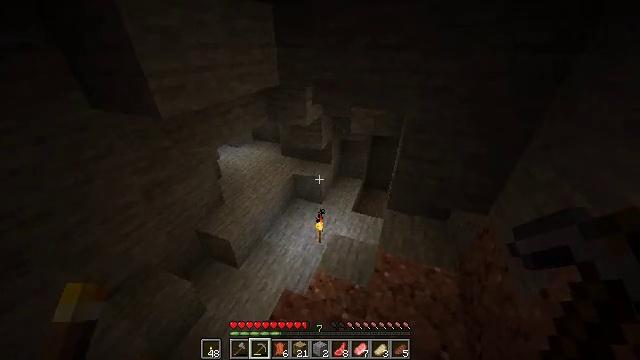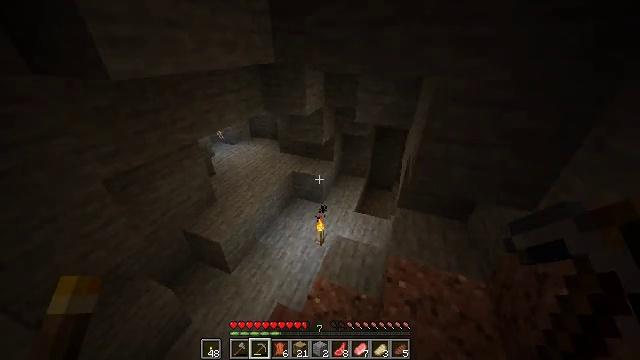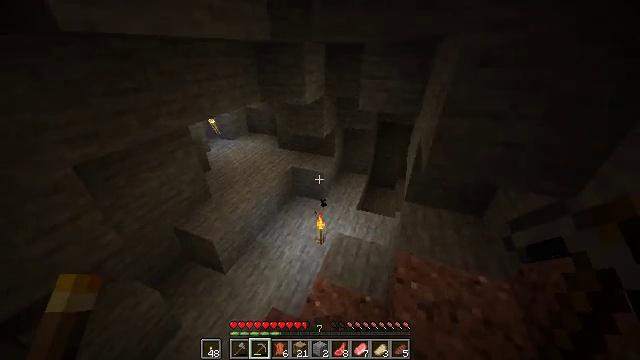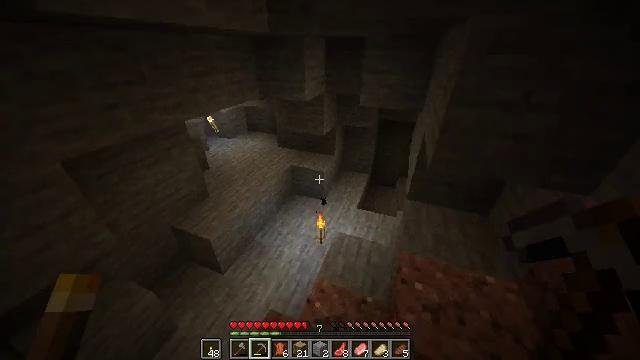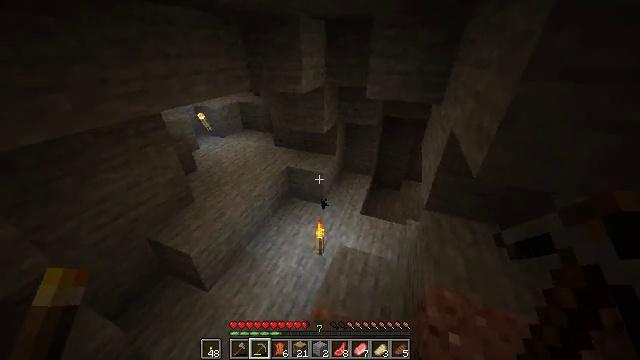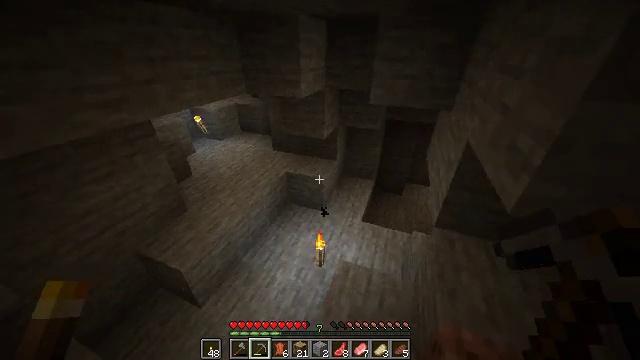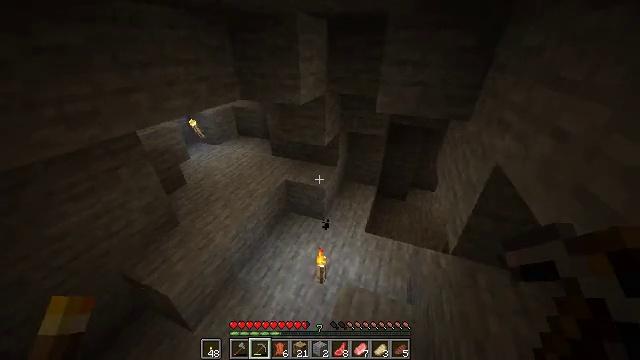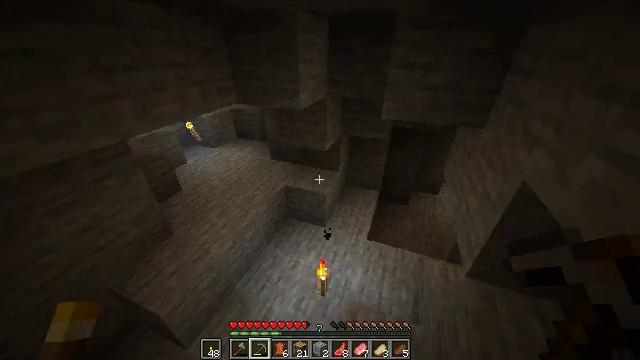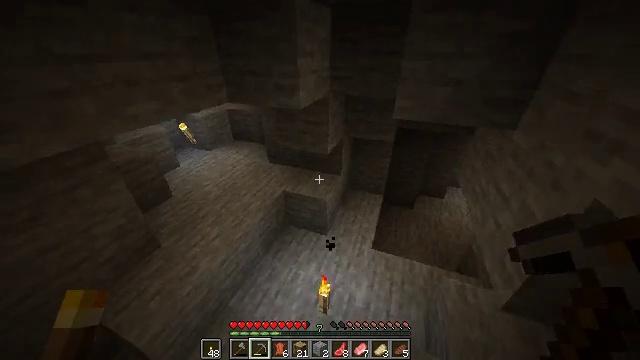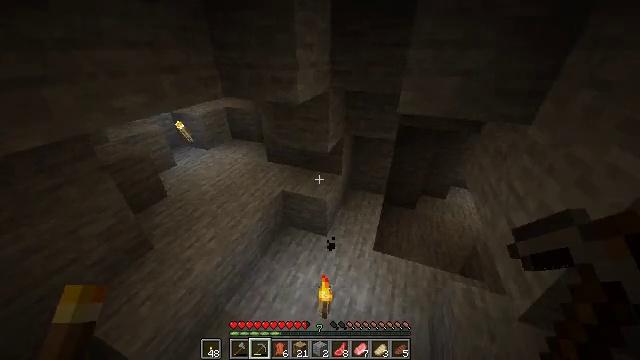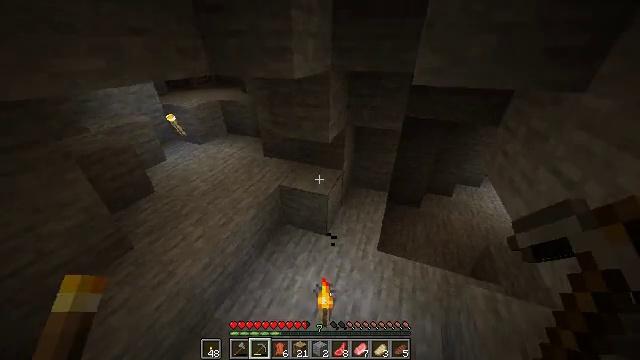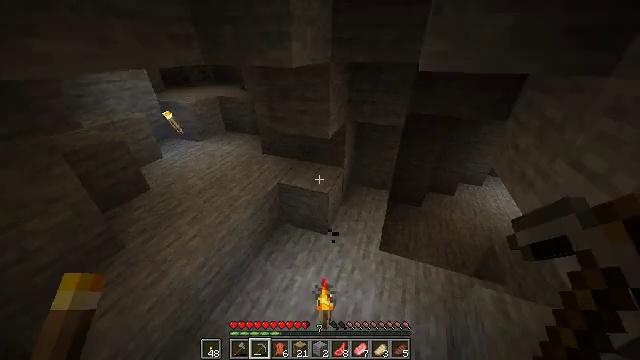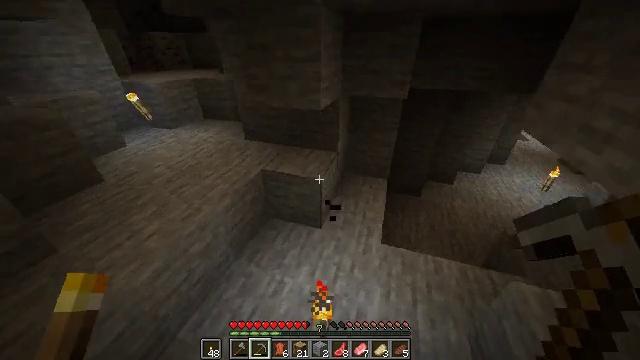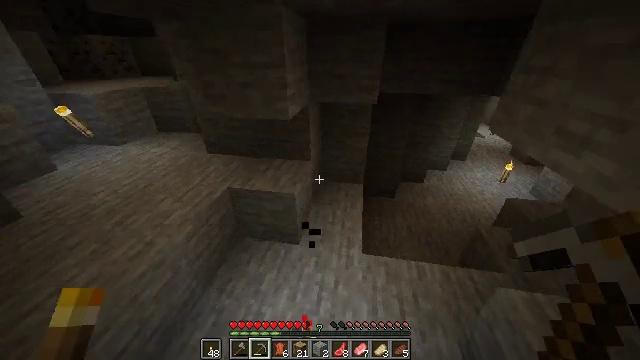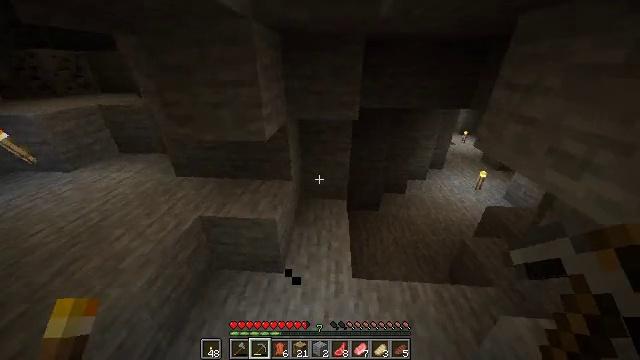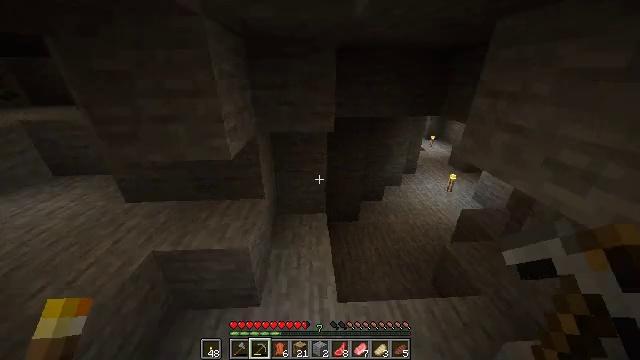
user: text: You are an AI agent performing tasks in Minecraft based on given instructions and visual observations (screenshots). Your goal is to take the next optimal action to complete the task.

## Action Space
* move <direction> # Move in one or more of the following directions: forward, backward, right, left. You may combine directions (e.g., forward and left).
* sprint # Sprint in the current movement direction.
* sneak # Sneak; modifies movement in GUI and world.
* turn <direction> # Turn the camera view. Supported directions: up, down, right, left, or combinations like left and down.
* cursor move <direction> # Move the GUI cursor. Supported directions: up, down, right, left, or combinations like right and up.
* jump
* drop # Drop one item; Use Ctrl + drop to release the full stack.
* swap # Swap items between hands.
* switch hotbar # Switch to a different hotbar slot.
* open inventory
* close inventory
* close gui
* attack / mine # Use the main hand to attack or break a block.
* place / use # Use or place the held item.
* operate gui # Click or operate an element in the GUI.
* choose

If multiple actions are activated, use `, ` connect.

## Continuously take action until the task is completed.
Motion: motion action
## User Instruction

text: Pick up the white bed by breaking it.
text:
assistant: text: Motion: move forward, sprint
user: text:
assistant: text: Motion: move forward, sprint
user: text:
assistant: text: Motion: move forward, sprint
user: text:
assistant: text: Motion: move forward, sprint
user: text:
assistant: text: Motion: move forward, sprint
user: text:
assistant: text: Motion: move forward, sprint
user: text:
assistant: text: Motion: move forward, sprint
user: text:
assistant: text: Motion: move forward, sprint
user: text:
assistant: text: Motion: move forward, sprint
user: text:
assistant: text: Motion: move forward, sprint
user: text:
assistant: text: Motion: move forward, sprint
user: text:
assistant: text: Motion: move forward, sprint, turn right
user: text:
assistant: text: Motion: move forward, sprint, turn right and up
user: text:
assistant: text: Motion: move forward, sprint, turn right and up
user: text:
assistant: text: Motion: move forward, sprint, turn right and up
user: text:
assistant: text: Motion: move forward, sprint, turn right and up
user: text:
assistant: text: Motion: move forward, sprint, turn right
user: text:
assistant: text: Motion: move forward, sprint, turn right and up
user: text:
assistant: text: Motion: move forward, sprint, turn right and up
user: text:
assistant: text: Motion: move forward, sprint, turn right and up
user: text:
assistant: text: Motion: move forward, sprint, turn up
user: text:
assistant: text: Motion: move forward, sprint
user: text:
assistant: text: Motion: move forward, sprint
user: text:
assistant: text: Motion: move forward, sprint
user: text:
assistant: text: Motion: move forward, sprint
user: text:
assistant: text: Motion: move forward, sprint
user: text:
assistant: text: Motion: move forward, sprint, turn right
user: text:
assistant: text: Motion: move forward, sprint, turn right
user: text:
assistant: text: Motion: move forward, sprint, turn right and up
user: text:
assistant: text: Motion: move forward, sprint, turn right and up